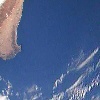
Label: water